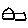
Label: house